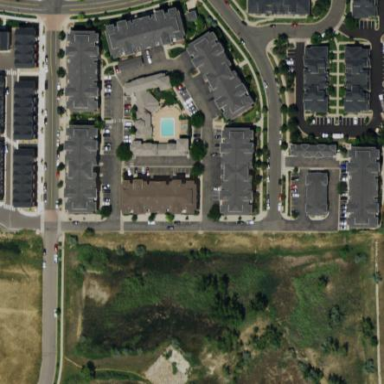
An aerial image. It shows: Residential area consisting of condominiums.